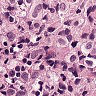
Metastatic tissue present: yes